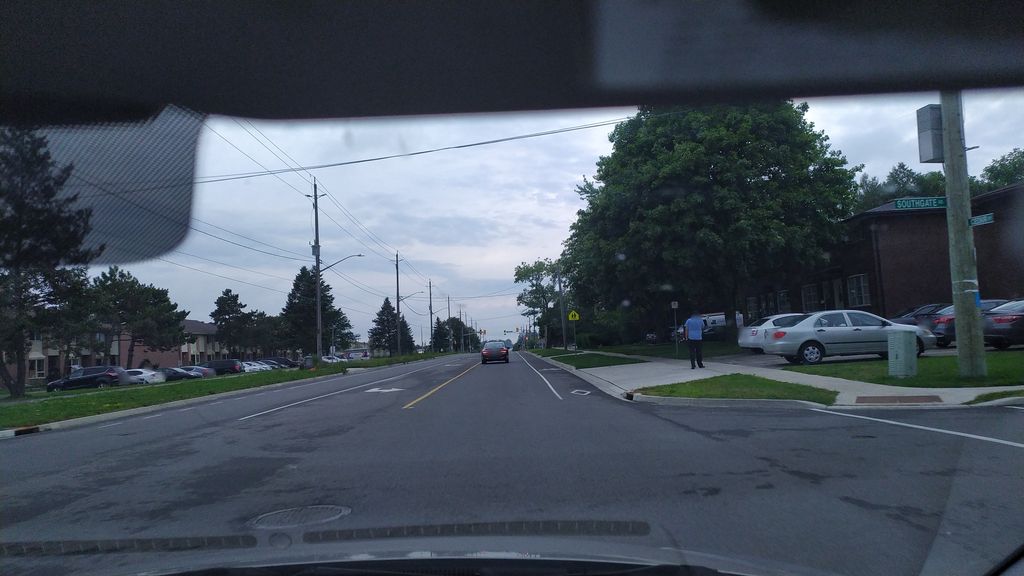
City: kitchener-waterloo